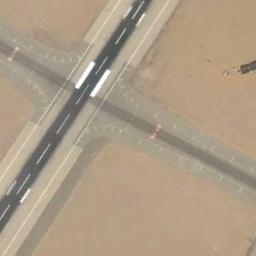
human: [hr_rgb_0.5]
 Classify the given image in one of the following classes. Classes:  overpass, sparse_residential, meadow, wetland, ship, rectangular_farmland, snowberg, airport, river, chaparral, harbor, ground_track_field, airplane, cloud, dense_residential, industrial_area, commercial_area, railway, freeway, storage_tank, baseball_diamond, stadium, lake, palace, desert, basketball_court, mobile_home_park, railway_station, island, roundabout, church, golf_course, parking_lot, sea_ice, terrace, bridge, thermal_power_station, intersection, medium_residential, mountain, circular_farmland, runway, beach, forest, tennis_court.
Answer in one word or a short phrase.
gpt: runway